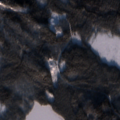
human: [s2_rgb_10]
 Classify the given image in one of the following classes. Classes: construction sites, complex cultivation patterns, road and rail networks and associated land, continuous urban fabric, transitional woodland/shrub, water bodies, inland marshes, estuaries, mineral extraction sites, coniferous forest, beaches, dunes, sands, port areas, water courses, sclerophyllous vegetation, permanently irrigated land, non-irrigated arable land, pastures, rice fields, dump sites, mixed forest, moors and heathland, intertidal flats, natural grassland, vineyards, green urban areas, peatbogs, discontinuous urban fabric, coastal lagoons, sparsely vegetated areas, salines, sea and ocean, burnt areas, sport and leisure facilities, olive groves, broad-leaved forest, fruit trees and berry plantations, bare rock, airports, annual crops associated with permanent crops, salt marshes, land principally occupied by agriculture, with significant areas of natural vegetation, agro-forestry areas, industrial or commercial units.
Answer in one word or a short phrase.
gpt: coniferous forest, transitional woodland/shrub, water bodies